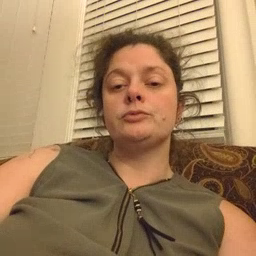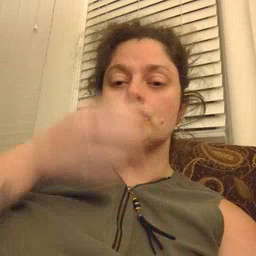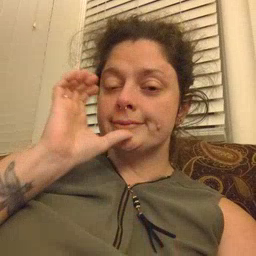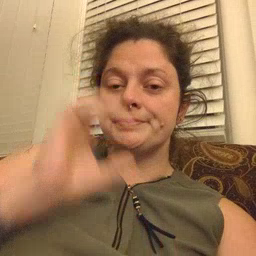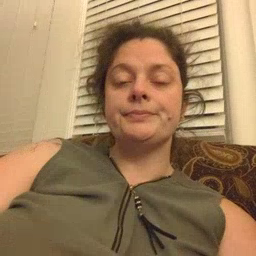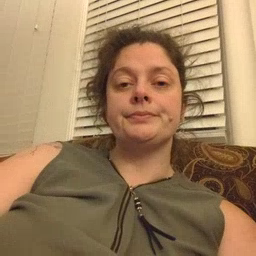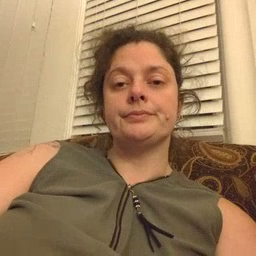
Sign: drink